Question: thanks so much for your time in advance. i tried the following code to grab digits from the attached image but the results were so bad. I would really appreciate some suggestions on how to preprocess the image so i can get better results. does the red background in the img makes it difficult to get result?
Image with digits to OCR:

'''
#import needed modules
import cv2
import pytesseract
from PIL import Image
import numpy as np
def thin_font(pic):
pic = cv2.bitwise_not(pic)
kernel = np.ones((1,1),np.uint8)
pic = cv2.erode(pic, kernel, iterations=1)
pic = cv2.bitwise_not(pic)
return (pic)
imgFile = "c:/test1.jpg"
img = cv2.imread(imgFile)
#img upscaling----------------------
width = int(img.shape[1]*1.4)
height = int(img.shape[0]*1.4)
dim = (width, height)
resized = cv2.resize(img, dim, interpolation = cv2.INTER_AREA)
thinimg = thin_font(resized)
imggray = cv2.cvtColor(thinimg, cv2.COLOR_BGR2GRAY)
imginv = cv2.bitwise_not(imggray)
thresh, inputimg = cv2.threshold(imginv, 150, 230,cv2.THRESH_BINARY)
#-----------------------------------------------
text = pytesseract.image_to_string(inputimg, config="outputbase digits")
print(text)
'''
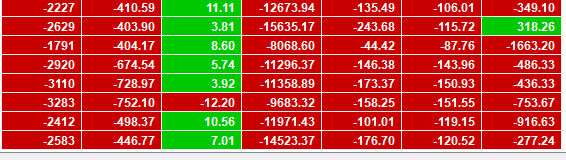
Answer: With some trial and error I managed to get decent results, but not perfect...
The main idea is "representing" PyTesseract one table cell at a time.
The answer doesn't include automatic table separation using image processing.
The solution assumes that the width and height of the cells are fixed and known from advance (some cropping and padding were needed).
(In case you want to do it automatically, here is a <URL>.
---
Preprocessing that gave the best OCR results:
- - -
Tesseract configuration that gave the best results:
'''
text = pytesseract.image_to_string(cell, config="-c tessedit"
"_char_whitelist=' '<PHONE>-."
" --psm 6")
'''
---
Code sample:
'''
import pytesseract
import numpy as np
pytesseract.pytesseract.tesseract_cmd = r'C:\Program Files\Tesseract-OCR esseract.exe' # May need when using Windows
imgFile = "test1.png"
img = cv2.imread(imgFile)
img = img[0:-10, 1:-4, :] # Crop the relevant part
img = np.pad(img, ((3, 0), (0, 0), (0, 0)), 'edge') # Add some padding to the top (making constant cell height).
for row in range(8):
print() # New line
for col in range(7):
x0 = col*80 # Assume cell width is 80 pixels
y0 = row*19 # Assume cell height is 19 pixels
x1 = x0 + 80
y1 = y0 + 20
cell = img[y0+1:y1-1, x0+1:x1, :] # Crop the cell in position [col, row]
cell = 255 - cv2.cvtColor(cell, cv2.COLOR_BGR2GRAY) # Convert to grayscale and invert polarity
cell = cv2.resize(cell, (cell.shape[1]*2, cell.shape[0]*2), interpolation=cv2.INTER_CUBIC) # Resize up by a factor of x2 in each axis.
text = pytesseract.image_to_string(cell, config="-c tessedit"
"_char_whitelist=' '<PHONE>-."
" --psm 6")
print(text.rjust(11), end='', flush=True) # Print the text without newline (add leading spaces).
cv2.imshow('cell', cell) # Show the cell as image
cv2.waitKey() # Wait for key pressing
print() # New line
cv2.destroyAllWindows()
'''
---
Output:
'''
-2227 -410.59 11.11 -12673.94 -135.49 -106.01 -349.10
-2629 -403.90 3.81 -15635.17 -243.68 -115.72 318.26
-1791 404.17 8.60 -8068.60 44.42 -87.76 -1663.20
-2920 -674.54 5.74 -11296.37 -146.38 -143.96 486.33
-3110 -728.97 3.92 -11358.89 -173.37 -150.93 436.33
-3283 -752.10 -12.20 -9683.32 -158.25 -151.55 -753.67
-2412 498.37 10.56 -11971.43 -101.01 -119.15 -916.63
-2583 446.77 7.01 -14523.37 -176.70 -120.52 -277.24
'''
---
Input image (as reference):
<URL>
---
Issues:
There is an issue with the minus sign, when the sign touches the digit.
Example:
<URL>
(In that case the minus sign is not identified).
Suggested solution:
Check if the background color is red or green, and if it's red, add a minus sign (if not exist).